Brain MRI, t1w sequence, axial 2D slice.
Patient: age 39, sex F, weight 95 kg, height 1.95 m
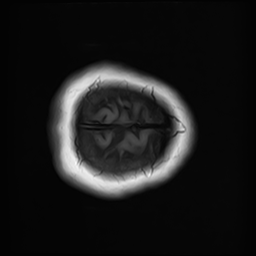